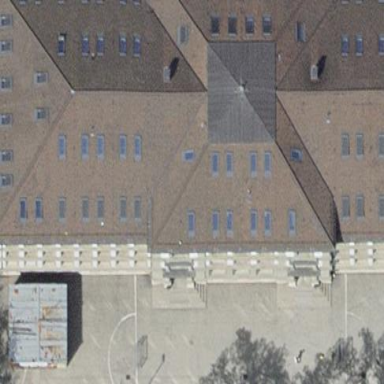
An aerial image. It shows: School building.